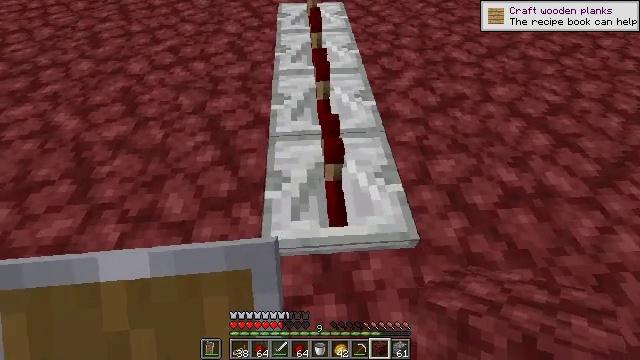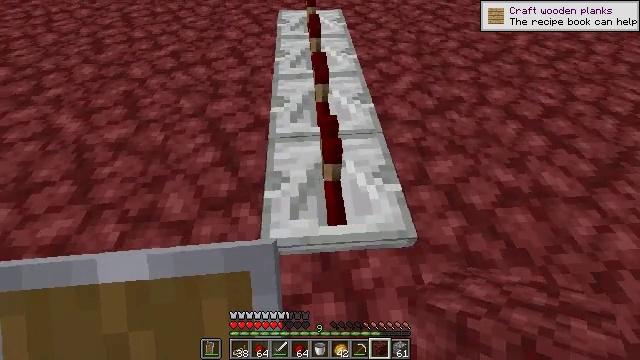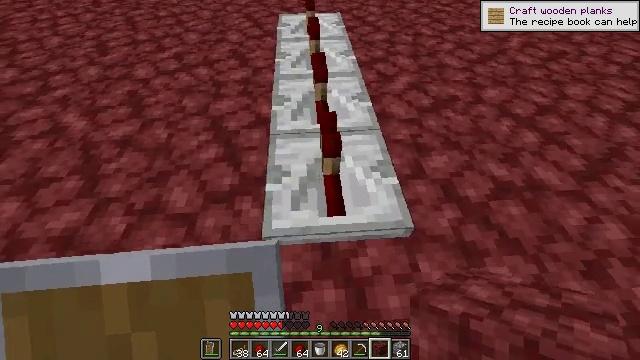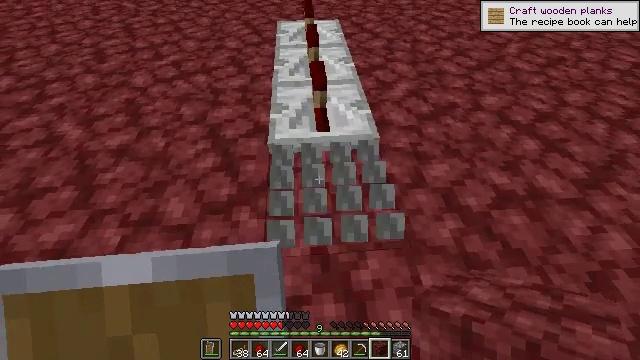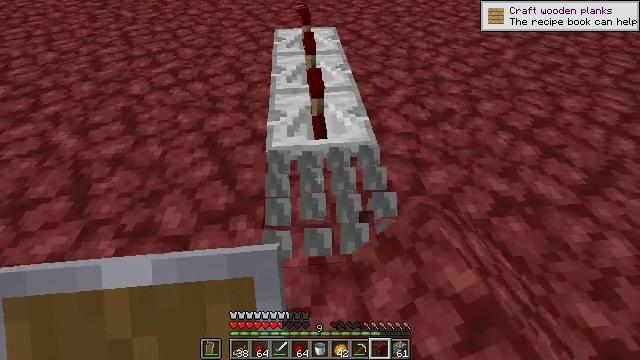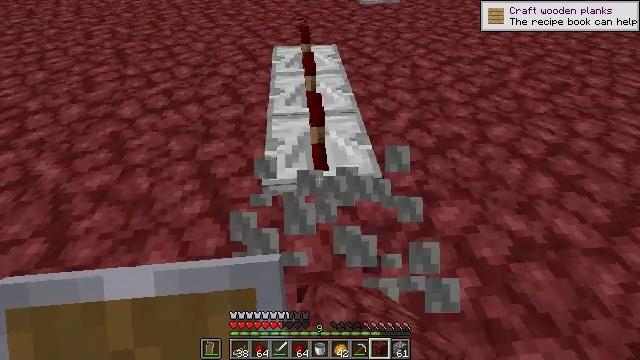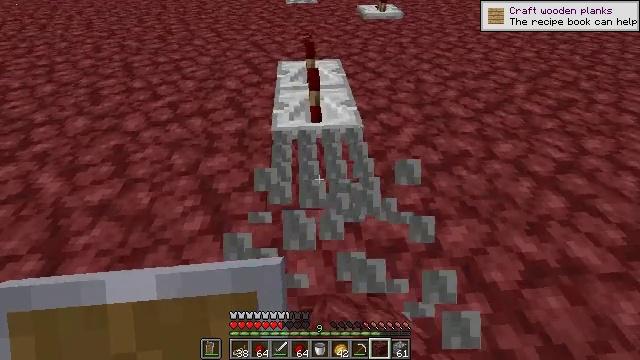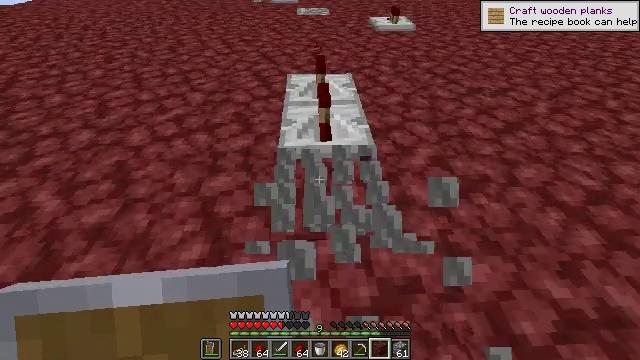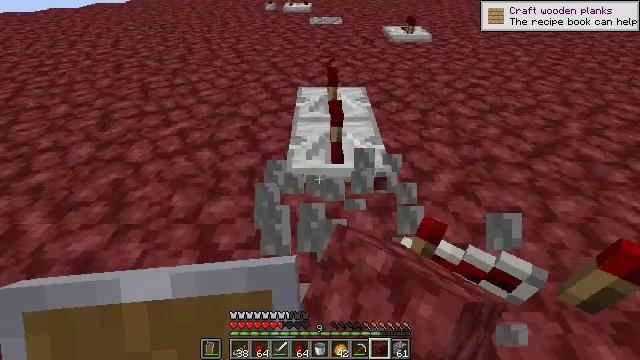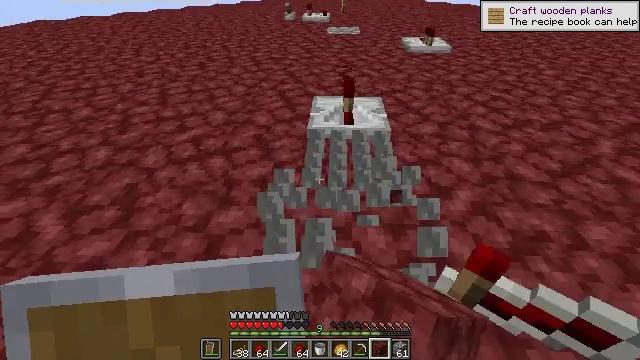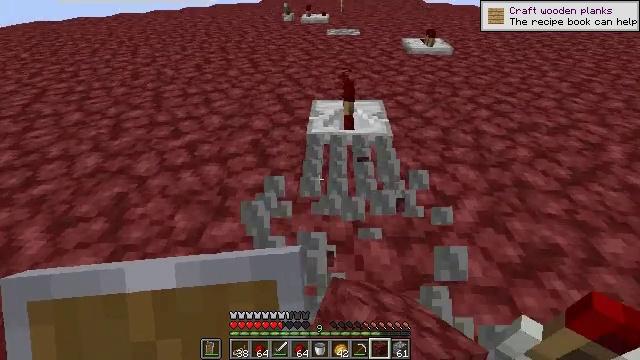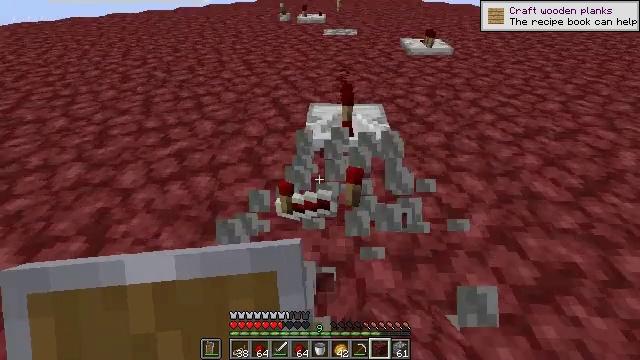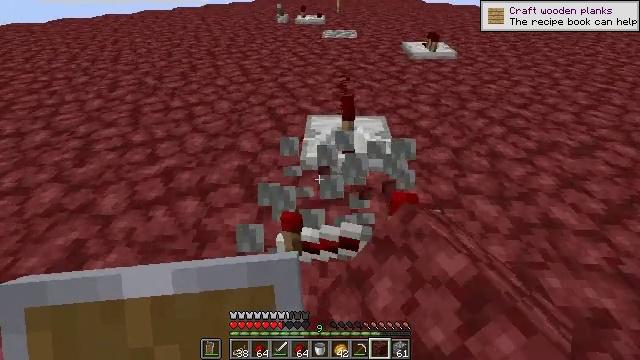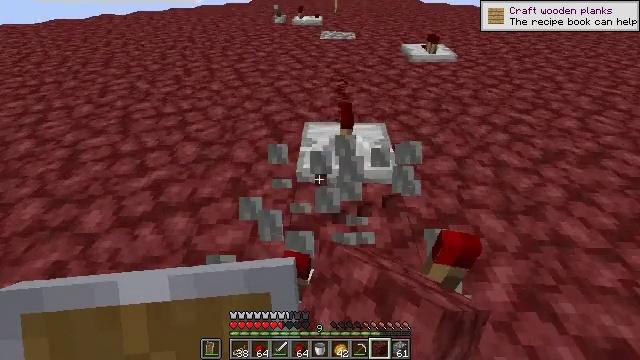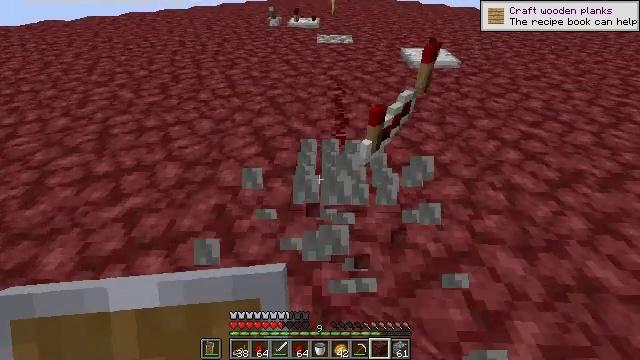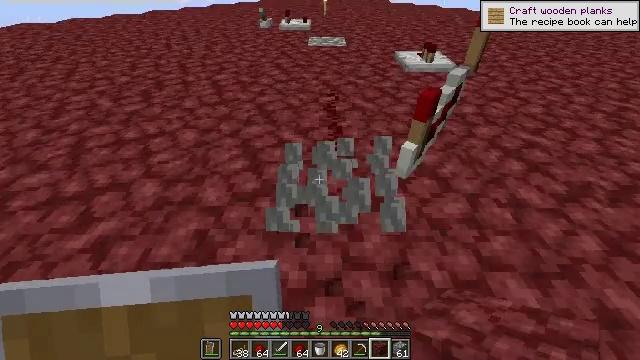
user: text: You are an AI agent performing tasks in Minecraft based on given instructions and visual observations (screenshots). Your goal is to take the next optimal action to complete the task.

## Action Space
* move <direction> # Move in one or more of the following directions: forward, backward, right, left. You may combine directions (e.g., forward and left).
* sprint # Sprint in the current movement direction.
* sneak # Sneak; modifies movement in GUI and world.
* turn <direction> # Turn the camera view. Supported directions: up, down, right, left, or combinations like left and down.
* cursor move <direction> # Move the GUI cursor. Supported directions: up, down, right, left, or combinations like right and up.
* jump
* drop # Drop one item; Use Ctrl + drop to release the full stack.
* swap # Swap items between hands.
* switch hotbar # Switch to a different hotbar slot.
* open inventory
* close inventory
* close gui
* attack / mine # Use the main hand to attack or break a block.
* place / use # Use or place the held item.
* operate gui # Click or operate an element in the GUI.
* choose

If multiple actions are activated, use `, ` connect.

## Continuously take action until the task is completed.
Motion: motion action
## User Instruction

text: Gather the repeater by attacking it.
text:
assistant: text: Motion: turn up
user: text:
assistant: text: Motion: no_op
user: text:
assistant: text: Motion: move forward, attack / mine
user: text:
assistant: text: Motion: move forward, turn up, attack / mine
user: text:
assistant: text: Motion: move forward, turn up, attack / mine
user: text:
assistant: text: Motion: move forward, turn up, attack / mine
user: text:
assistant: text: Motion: move forward, turn left and up, attack / mine
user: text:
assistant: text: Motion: move forward, turn left and up, attack / mine
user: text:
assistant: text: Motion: move forward, turn left and up, attack / mine
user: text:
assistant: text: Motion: move forward, attack / mine
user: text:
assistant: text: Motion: move forward, attack / mine
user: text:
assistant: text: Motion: move forward, attack / mine
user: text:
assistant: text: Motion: move forward, attack / mine
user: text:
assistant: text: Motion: move forward, attack / mine
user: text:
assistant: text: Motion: move forward, turn right, attack / mine
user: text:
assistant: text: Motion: move forward, turn right, attack / mine
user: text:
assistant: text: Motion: move forward, turn right, attack / mine
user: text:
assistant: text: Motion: move forward, attack / mine
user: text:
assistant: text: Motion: attack / mine